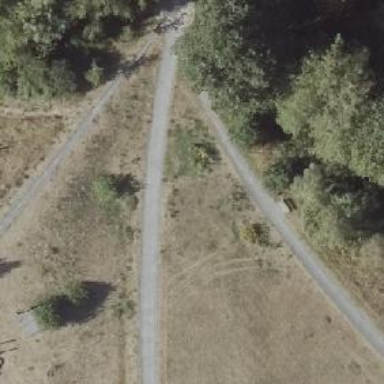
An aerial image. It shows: Footway along the road.